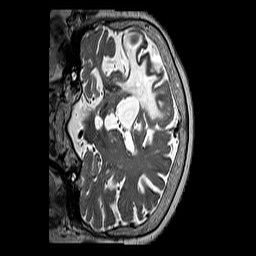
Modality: T2w
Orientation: coronal
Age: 65
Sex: female
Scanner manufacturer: siemens
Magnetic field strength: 3 T
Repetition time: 3.2 s
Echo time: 0.212 s